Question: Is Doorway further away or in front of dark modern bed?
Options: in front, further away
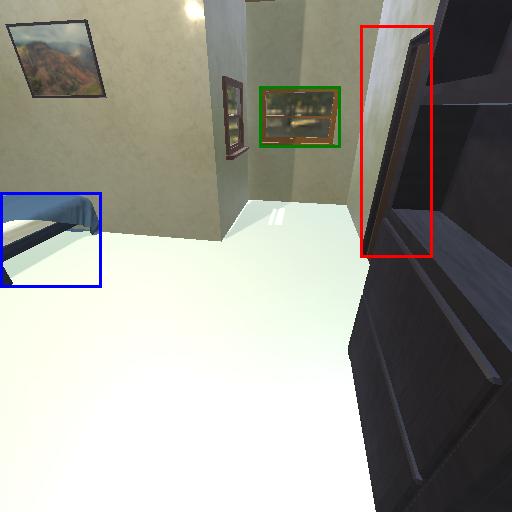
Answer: in front